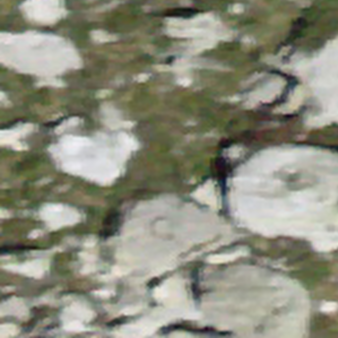
Label: bouldering_area